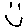
Label: smiley face